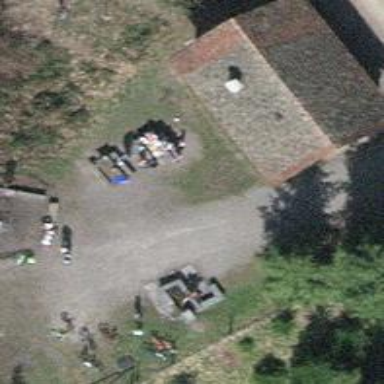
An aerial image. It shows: Picnic table located in leisure land area.